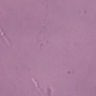
Metastatic tissue present: no